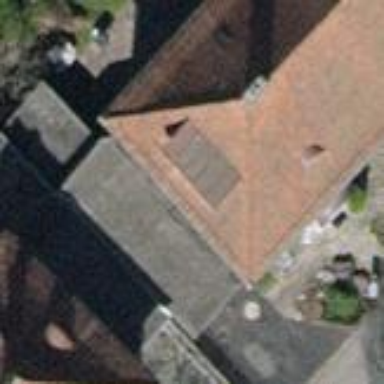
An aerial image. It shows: Building with tiled roof.